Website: apple
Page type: billing-address
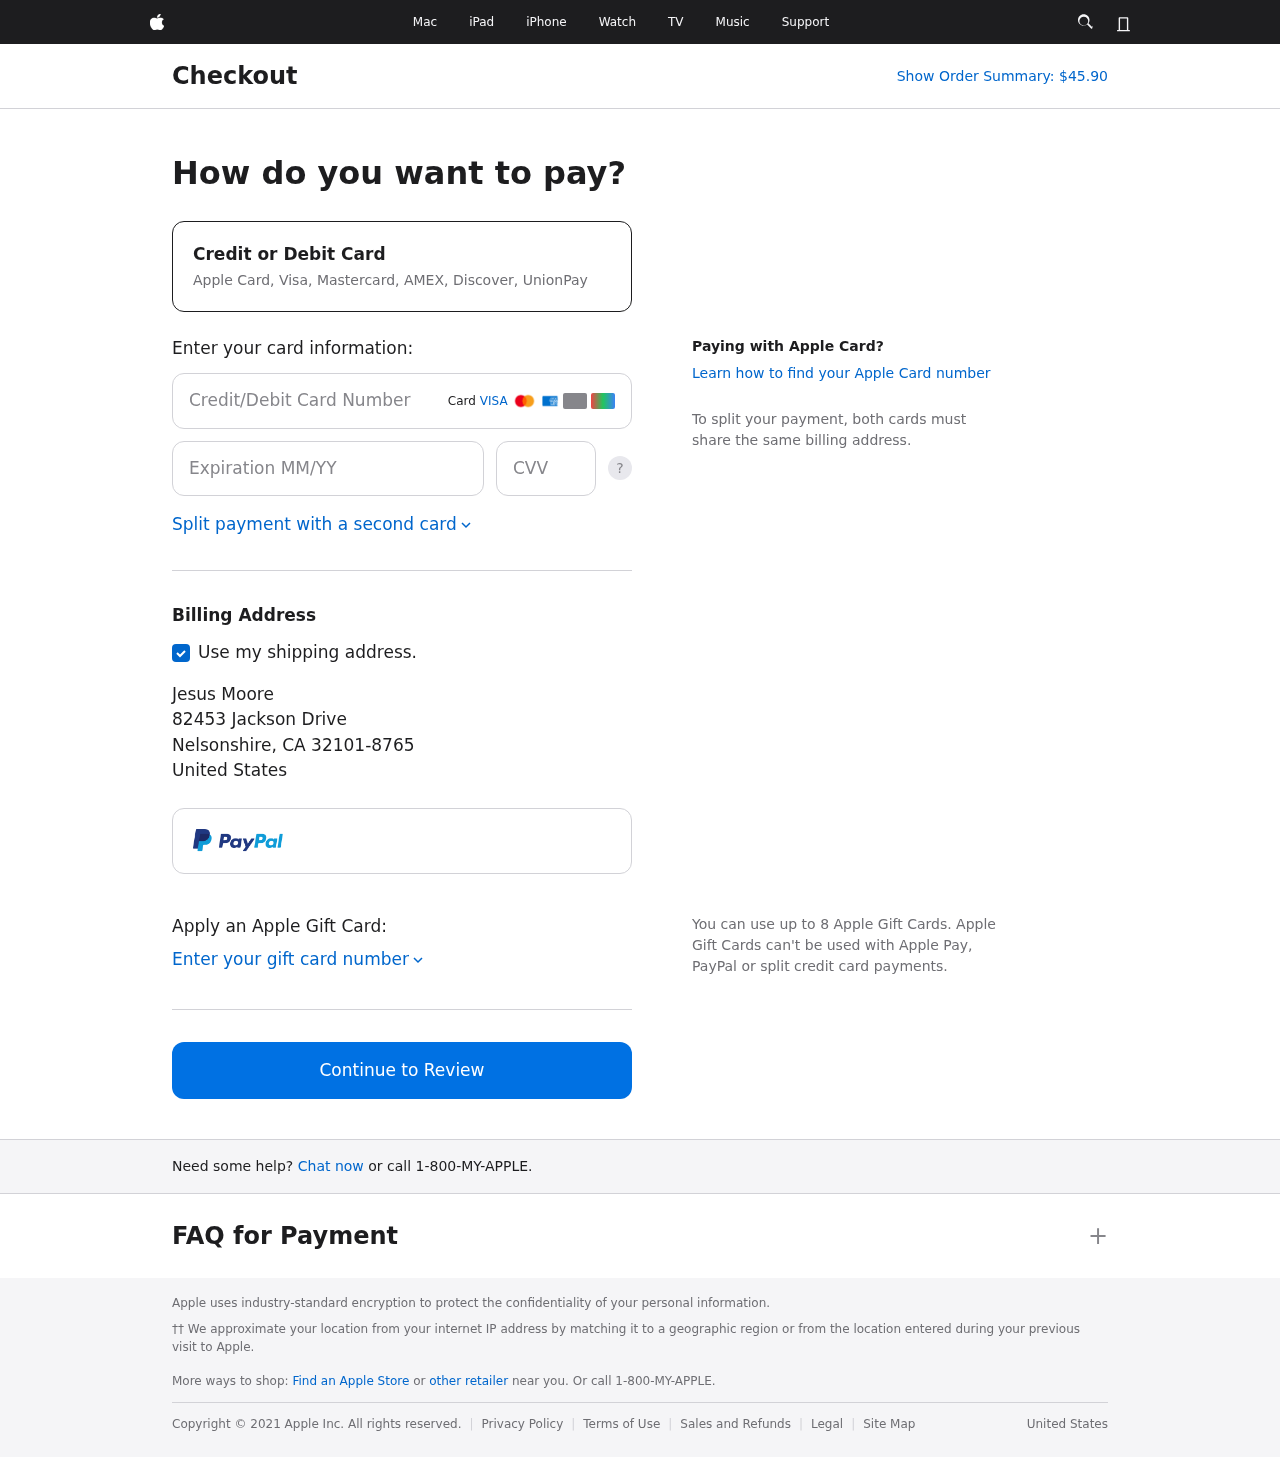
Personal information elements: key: PII_CARD_CVV
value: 456
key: PII_CARD_EXPIRY
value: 01/28
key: PII_CARD_NUMBER
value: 5373 4710 5688 6535
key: PII_CITY
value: Nelsonshire
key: PII_COUNTRY
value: United States
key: PII_FULLNAME
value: Jesus Moore
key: PII_POSTCODE_FULL
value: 32101-8765
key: PII_STATE_ABBR
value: CA
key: PII_STREET
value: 82453 Jackson Drive
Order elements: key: ORDER_TOTAL
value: Show Order Summary: $45.90